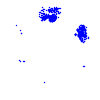
Particle: electron